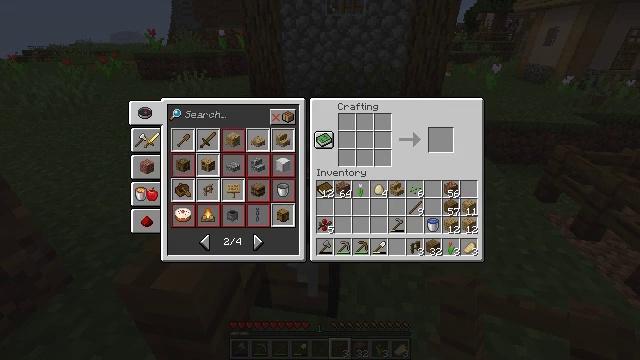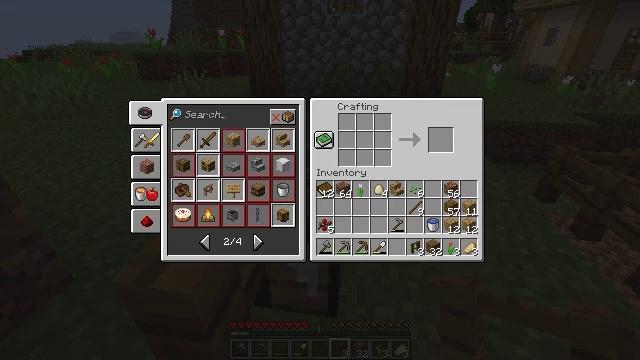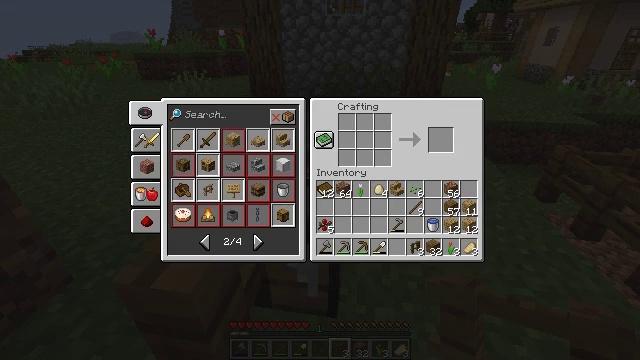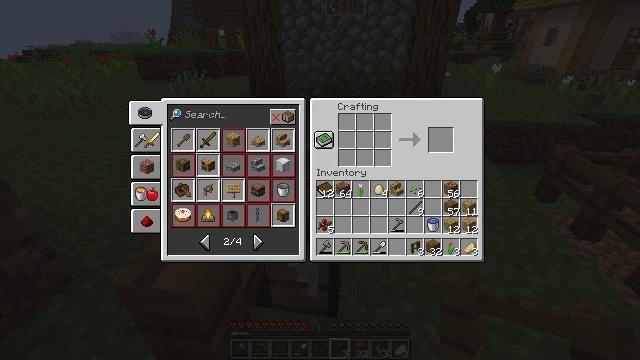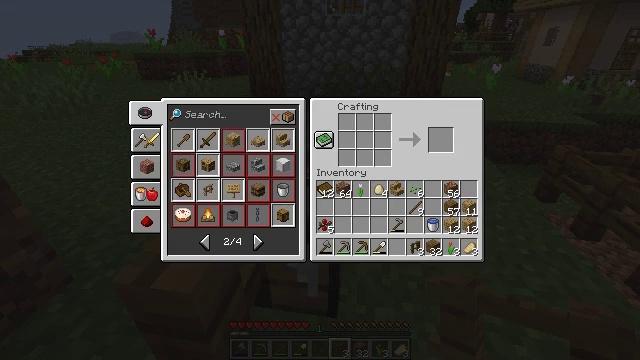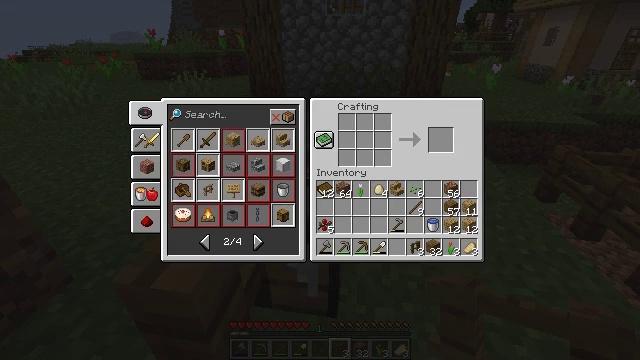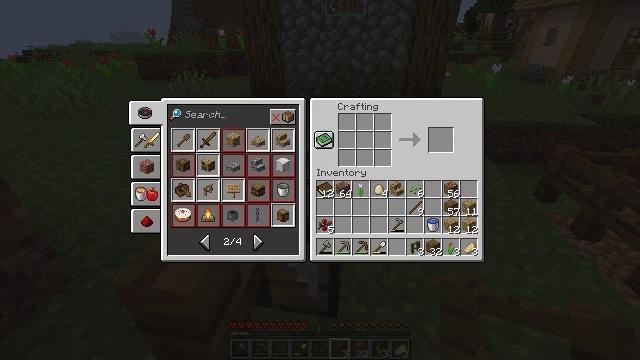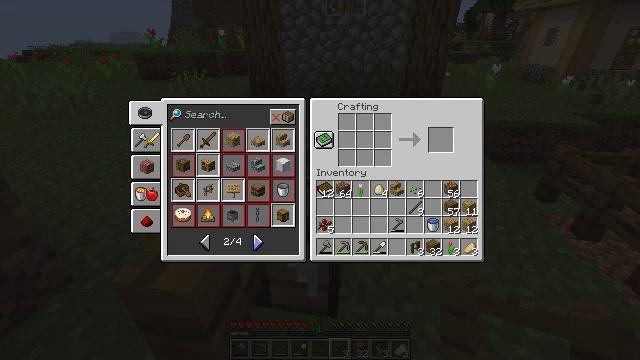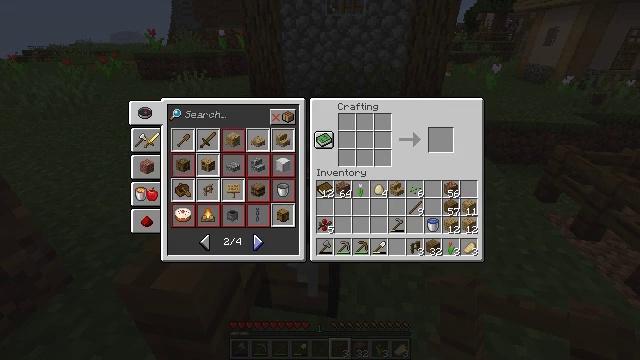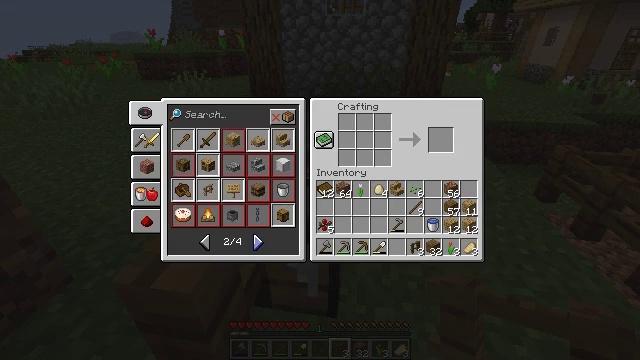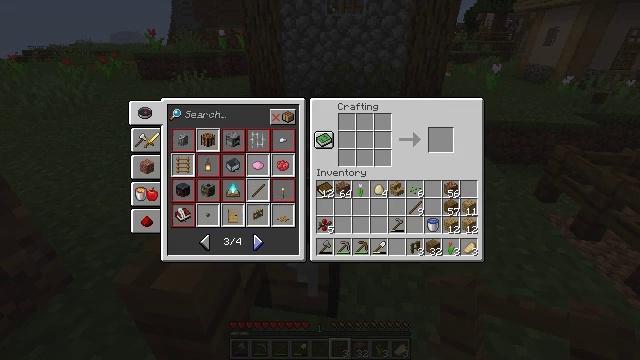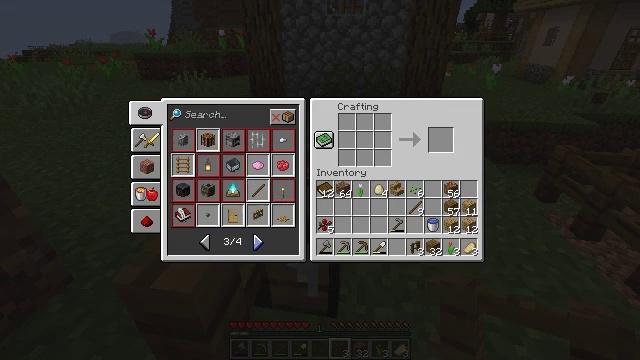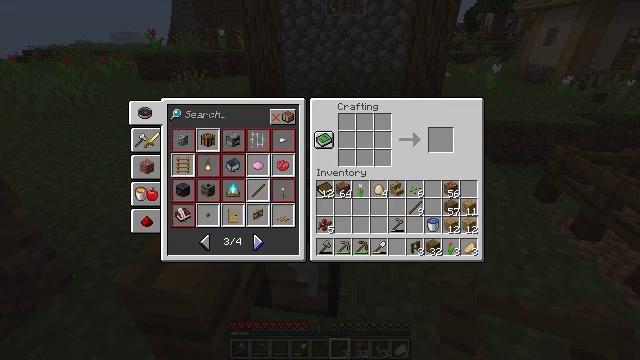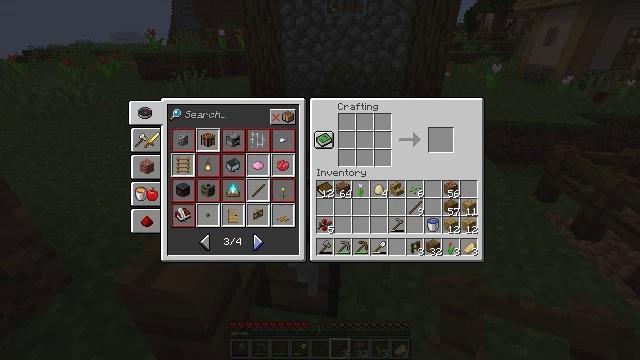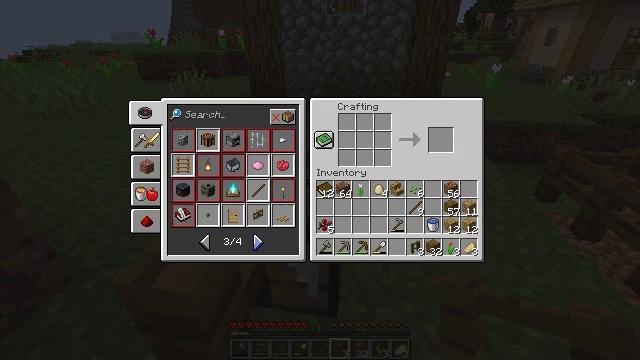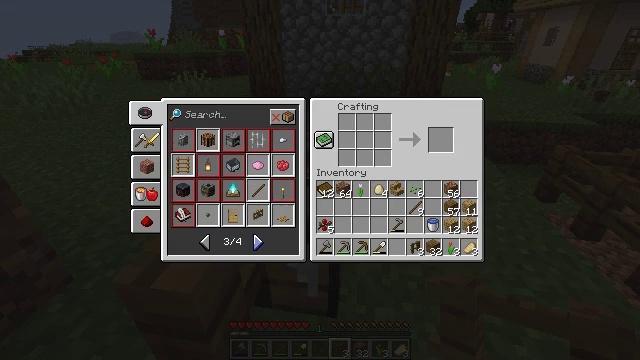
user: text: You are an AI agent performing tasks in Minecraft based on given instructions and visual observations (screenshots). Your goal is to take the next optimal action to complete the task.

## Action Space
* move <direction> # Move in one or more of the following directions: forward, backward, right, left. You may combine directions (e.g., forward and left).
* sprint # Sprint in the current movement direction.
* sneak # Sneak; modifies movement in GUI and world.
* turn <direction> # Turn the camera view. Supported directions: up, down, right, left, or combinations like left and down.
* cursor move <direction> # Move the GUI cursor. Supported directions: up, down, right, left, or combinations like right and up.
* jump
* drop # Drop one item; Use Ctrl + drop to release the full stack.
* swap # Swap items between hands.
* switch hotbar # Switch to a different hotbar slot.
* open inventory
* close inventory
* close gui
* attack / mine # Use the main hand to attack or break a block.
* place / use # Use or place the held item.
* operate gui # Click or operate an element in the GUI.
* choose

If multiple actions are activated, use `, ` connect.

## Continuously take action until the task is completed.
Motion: motion action
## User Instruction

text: Craft a spruce fence gate using the crafting table.
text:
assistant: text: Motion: no_op
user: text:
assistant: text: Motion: no_op
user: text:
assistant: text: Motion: no_op
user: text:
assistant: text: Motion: no_op
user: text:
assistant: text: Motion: no_op
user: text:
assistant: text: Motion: no_op
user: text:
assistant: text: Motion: no_op
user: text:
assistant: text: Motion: cursor move right
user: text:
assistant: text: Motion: no_op
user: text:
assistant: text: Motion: operate gui
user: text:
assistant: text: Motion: operate gui
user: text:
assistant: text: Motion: operate gui
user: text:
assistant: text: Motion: no_op
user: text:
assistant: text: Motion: no_op
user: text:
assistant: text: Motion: no_op
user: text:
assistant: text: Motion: no_op
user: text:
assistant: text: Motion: no_op
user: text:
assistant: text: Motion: no_op
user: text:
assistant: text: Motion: no_op
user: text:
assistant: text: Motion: no_op
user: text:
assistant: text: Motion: no_op
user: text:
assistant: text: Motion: no_op
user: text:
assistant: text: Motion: cursor move up
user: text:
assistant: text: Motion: cursor move up
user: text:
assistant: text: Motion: operate gui
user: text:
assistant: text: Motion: operate gui
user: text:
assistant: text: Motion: operate gui
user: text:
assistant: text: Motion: operate gui
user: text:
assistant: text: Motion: no_op
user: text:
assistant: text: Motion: no_op